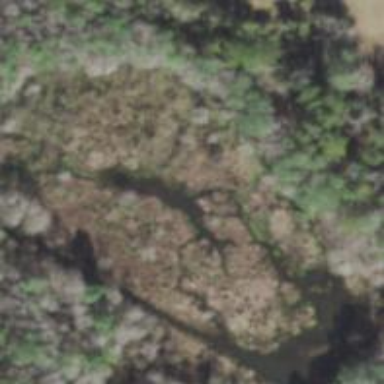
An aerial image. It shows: Marsh wetland.